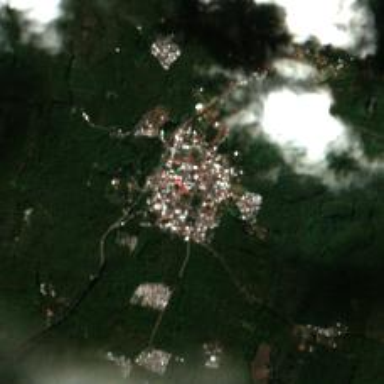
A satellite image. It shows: Town.